Question: I have a sheet have data like this:
- - - - - -
But now, I need to convert them like this
this one called 'vendor' table
- - - -
this one called vendor 'fueltype' table
- - - - - -
I feel I can directly use the select from insert into, to move the sheet I have to the fueltype table, but somehow I couldn't think of a good way to make all the record in the second table. I am thinking there is something that if there are duplicated name in table, select the first one, or something like that.
Can anyone give some advice?

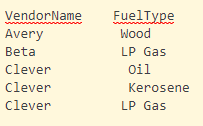
Answer: Based on what you have given us, the following should work:
'''
CREATE TABLE #Original (
VendorName varchar(100)
,[Description] varchar(100)
,FuelType varchar(100)
)
CREATE TABLE Vendor (
VendorName varchar(100)
)
CREATE TABLE VendorFuelType(
VendorName varchar(100)
,FuelType varchar(100)
)
INSERT INTO #Original (VendorName, [Description], FuelType)
VALUES ('Avery', 'Wood', 'Wood')
,('Beta', 'LP Gas', 'LP Gas')
,('Clever', 'Oil,Kerosene,LP Gas', 'Oil')
,('Clever', 'Oil,Kerosene,LP Gas', 'Kerosene')
,('Clever', 'Oil,Kerosene,LP Gas', 'lP Gas')
INSERT INTO Vendor(VendorName)
SELECT DISTINCT VendorName
FROM #Original
INSERT INTO VendorFuelType(VendorName, FuelType)
SELECT VendorName, FuelType
FROM #Original
'''
Although the example hasn't set up the Primary / Foreign Keys it is presumed that they would exist, hence the reason the Vendor table is populated first, then the VendorFuelType table.
As noted in the comments, the Vendor table is just a 'SELECT DISTINCT' on the VendorName.